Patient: sex F, age 61
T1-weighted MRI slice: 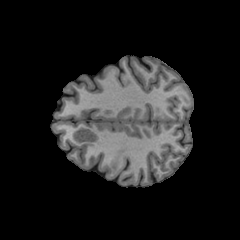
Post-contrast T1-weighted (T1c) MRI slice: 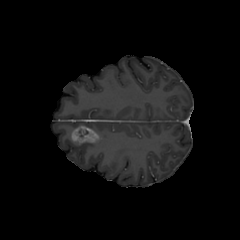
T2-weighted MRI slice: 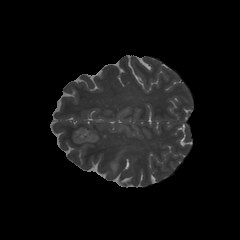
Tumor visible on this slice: yes
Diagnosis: Glioblastoma, IDH-wildtype
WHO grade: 4